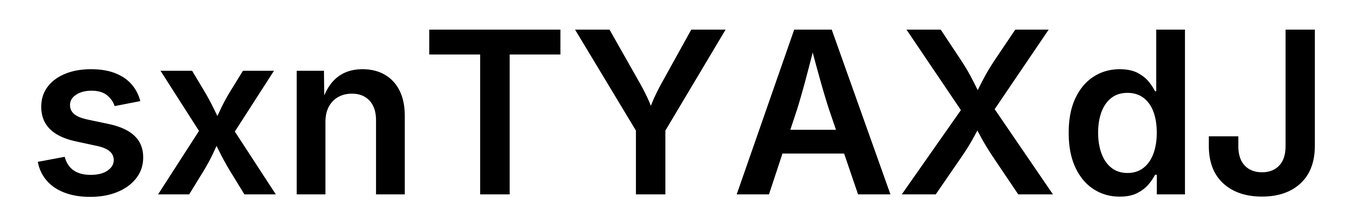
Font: Inter_SemiBold